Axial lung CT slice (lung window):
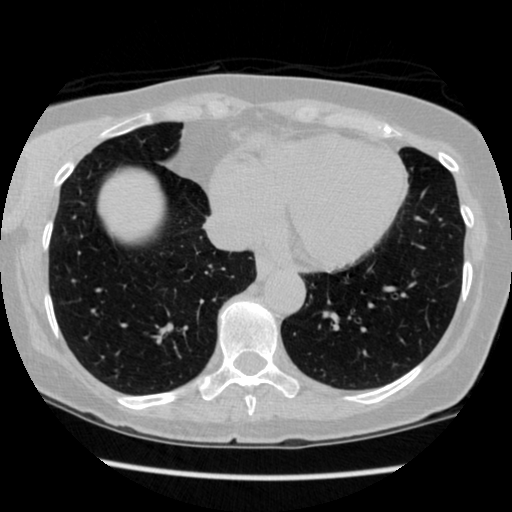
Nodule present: no